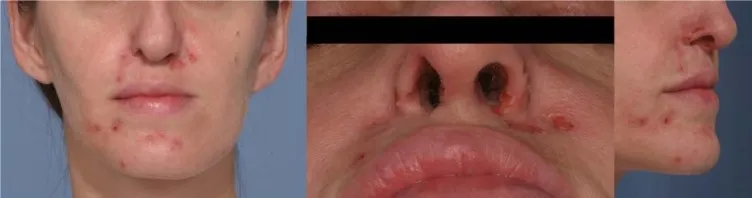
First visit: nasal and paranasal ulcers are evident.
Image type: medical_photograph (other_medical_photograph)